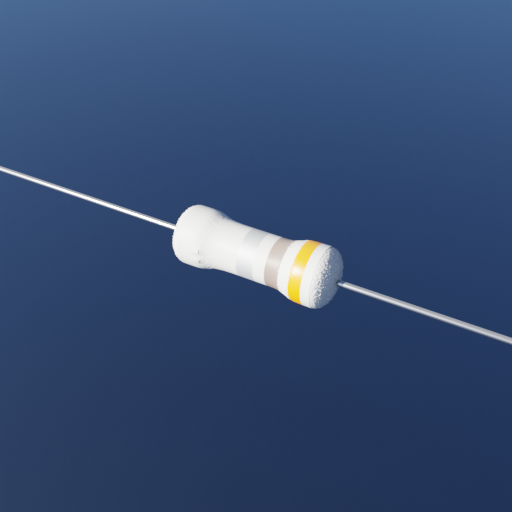
Resistor colour bands (in order): silver, gray, orange